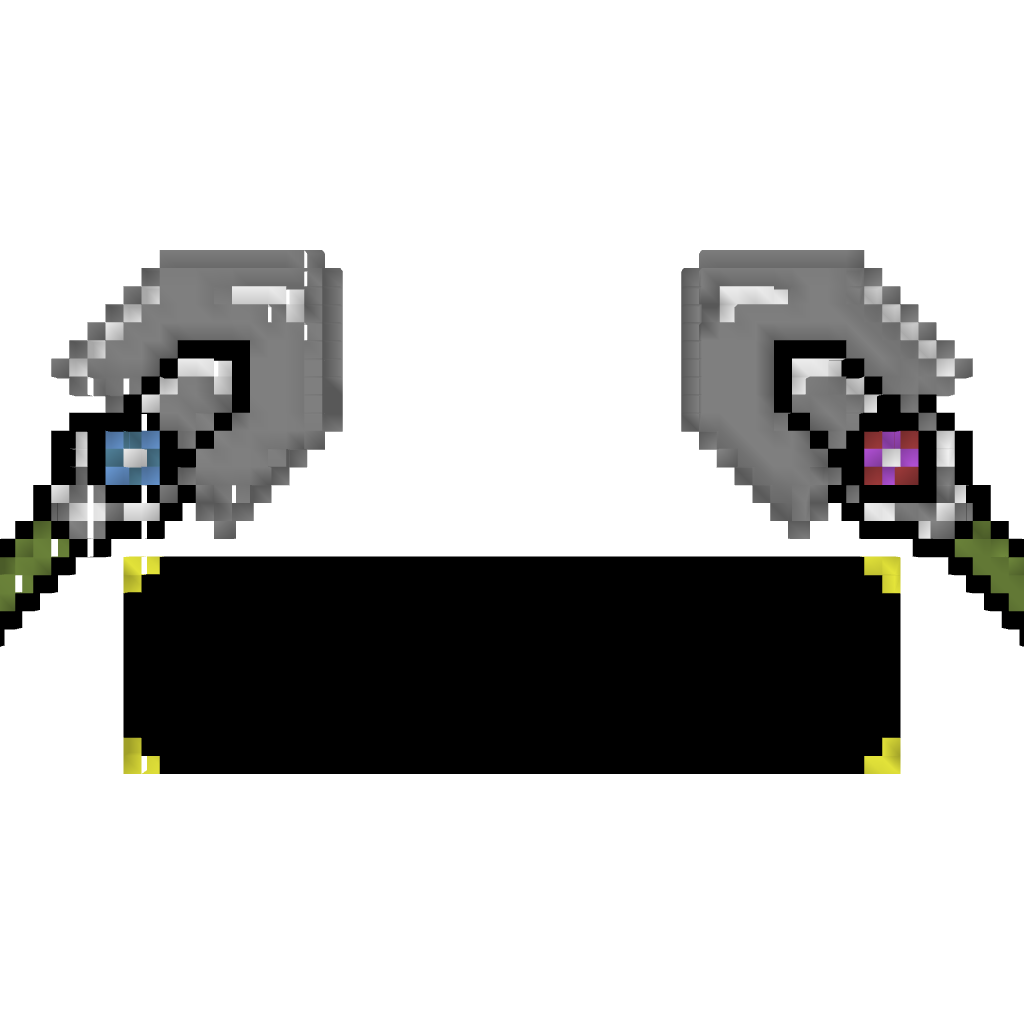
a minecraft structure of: Spleef Logo modifyed